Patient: sex M, age 71
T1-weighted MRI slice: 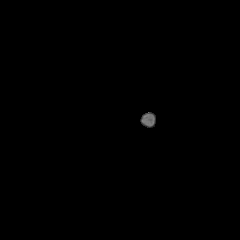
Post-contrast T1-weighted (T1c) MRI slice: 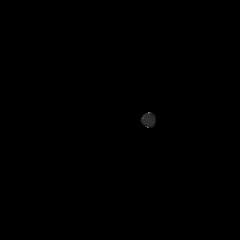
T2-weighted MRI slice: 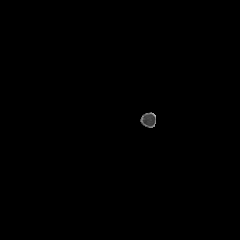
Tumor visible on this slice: no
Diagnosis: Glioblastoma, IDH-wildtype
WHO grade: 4